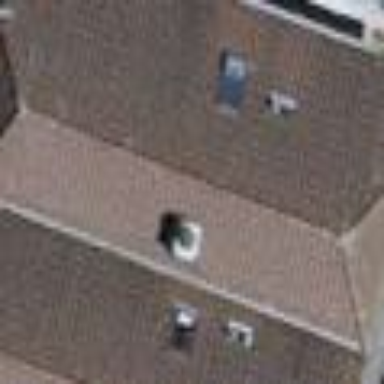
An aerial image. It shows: Residential building.